Field crop: maize
Growth stage: 1
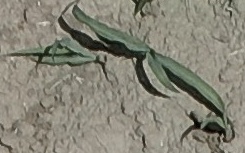
Species: sorghum